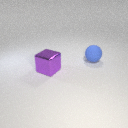
large blue rubber sphere behind large purple metal cube